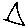
Label: triangle